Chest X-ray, AP view. Patient: 54 years old, sex M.
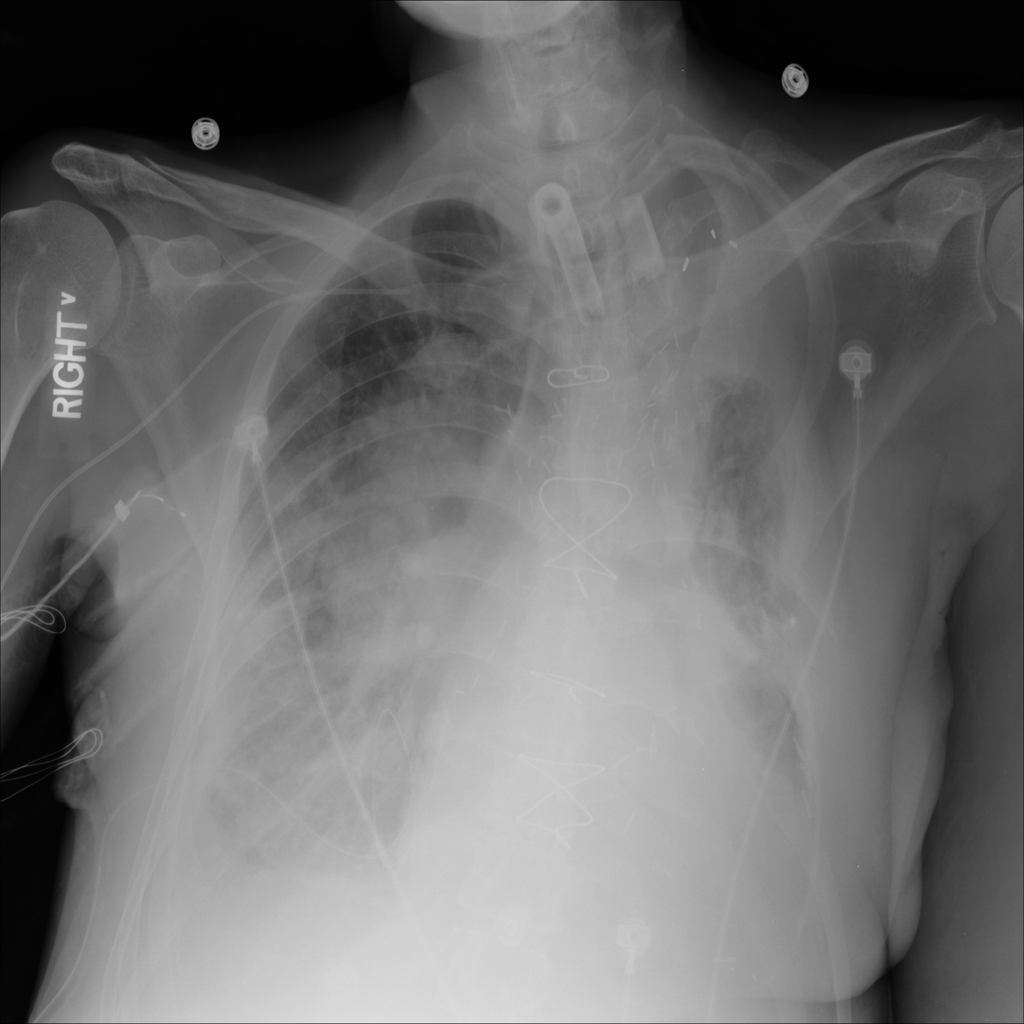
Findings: Consolidation, Effusion, Mass